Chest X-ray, AP view. Patient: 60 years old, sex M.
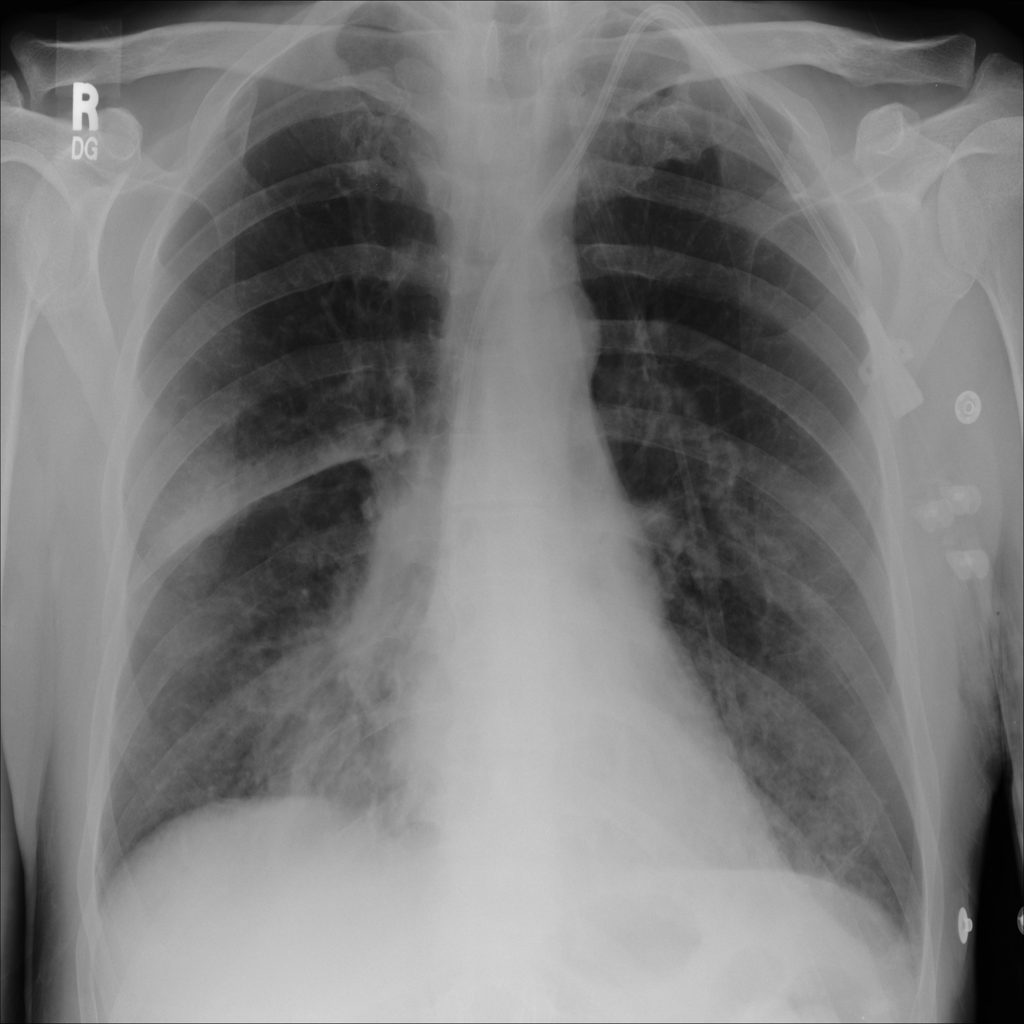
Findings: Infiltration